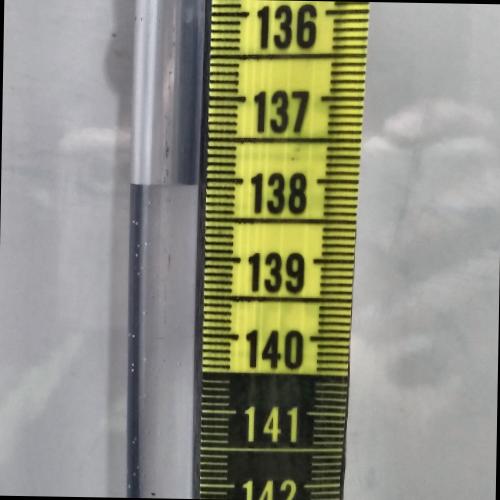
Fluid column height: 138.1 cm